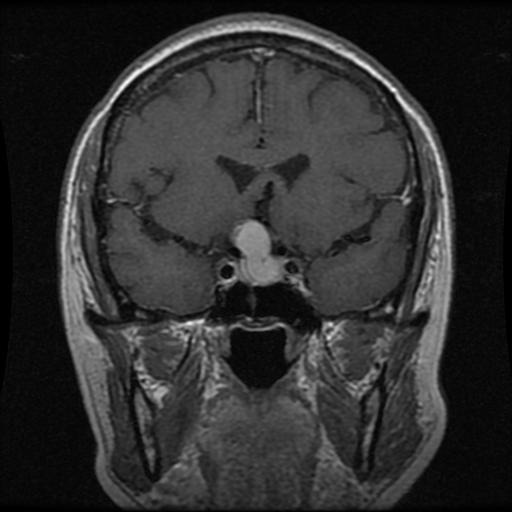
Label: pituitary